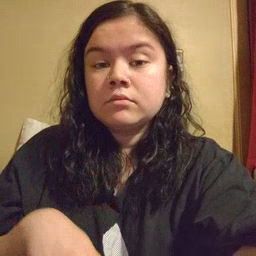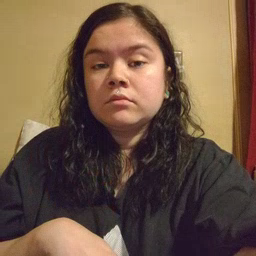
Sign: any